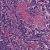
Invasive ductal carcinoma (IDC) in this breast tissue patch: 1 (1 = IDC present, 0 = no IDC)